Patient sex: M
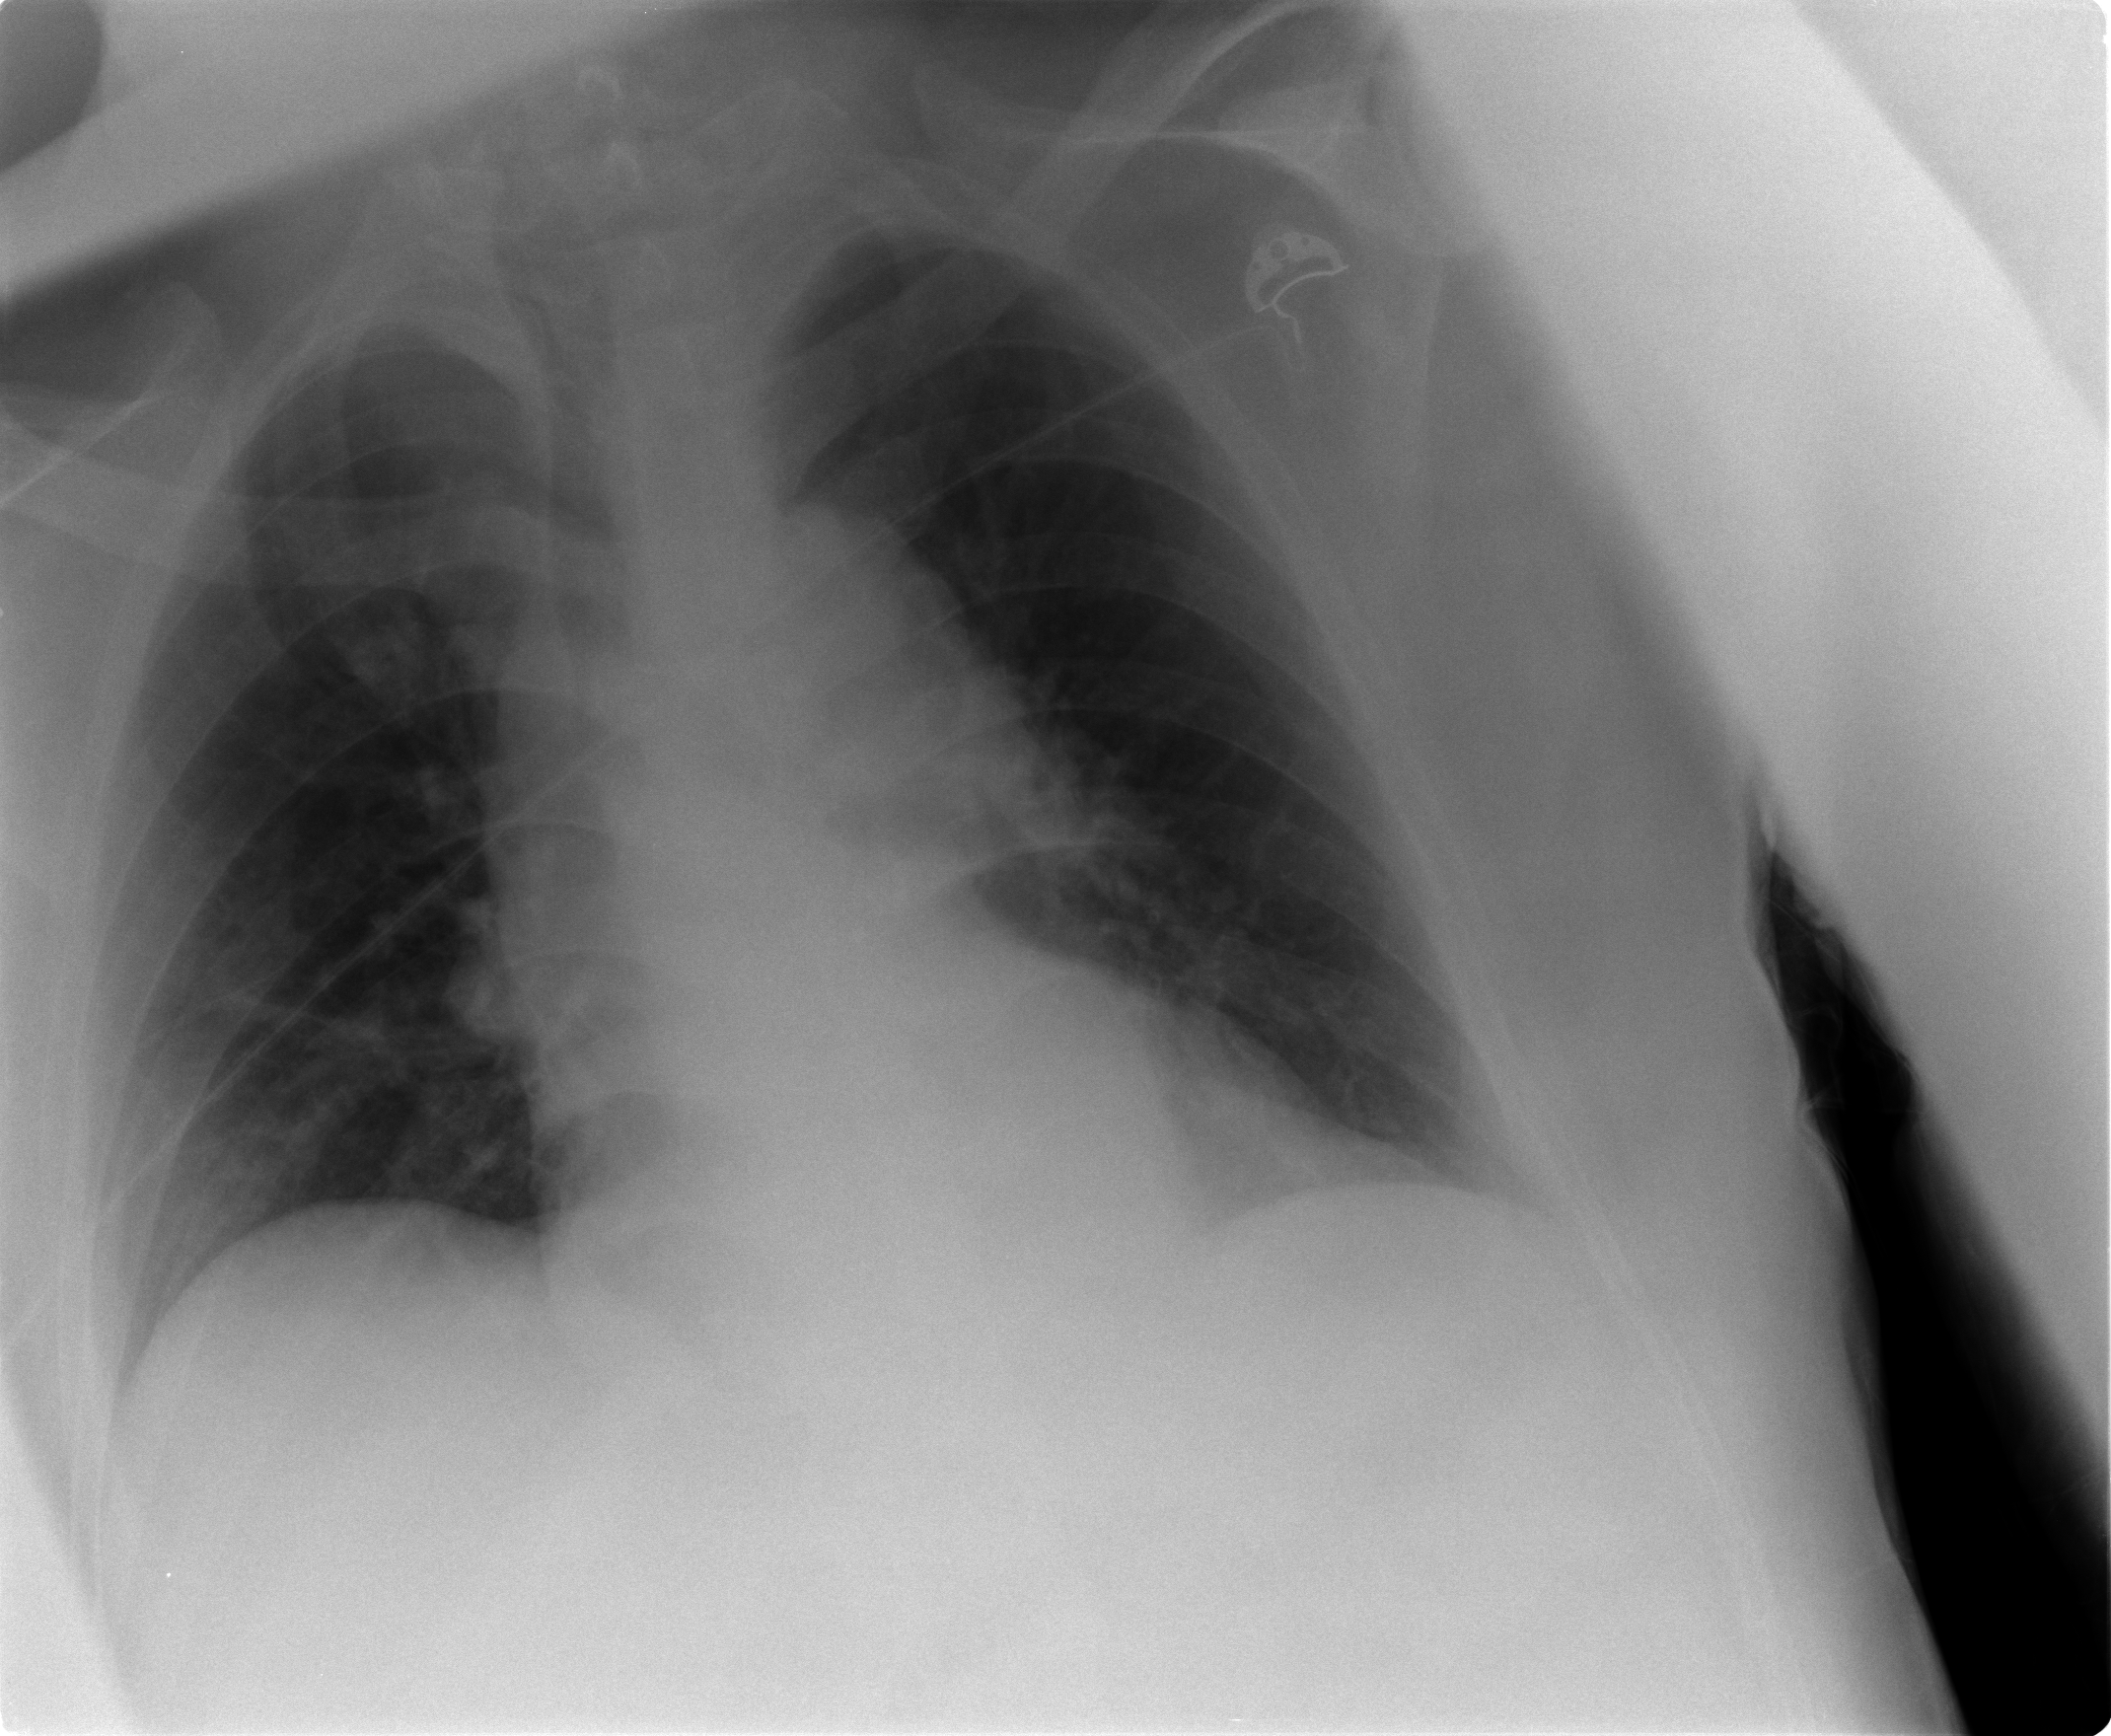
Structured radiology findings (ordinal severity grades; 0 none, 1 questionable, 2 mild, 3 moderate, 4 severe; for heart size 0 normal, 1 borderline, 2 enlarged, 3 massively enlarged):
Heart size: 0
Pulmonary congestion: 0
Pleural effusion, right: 0
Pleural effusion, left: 0
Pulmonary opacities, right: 0
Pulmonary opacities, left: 0
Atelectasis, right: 1
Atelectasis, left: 1